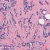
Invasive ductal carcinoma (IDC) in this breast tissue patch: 1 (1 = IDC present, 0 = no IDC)